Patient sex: M
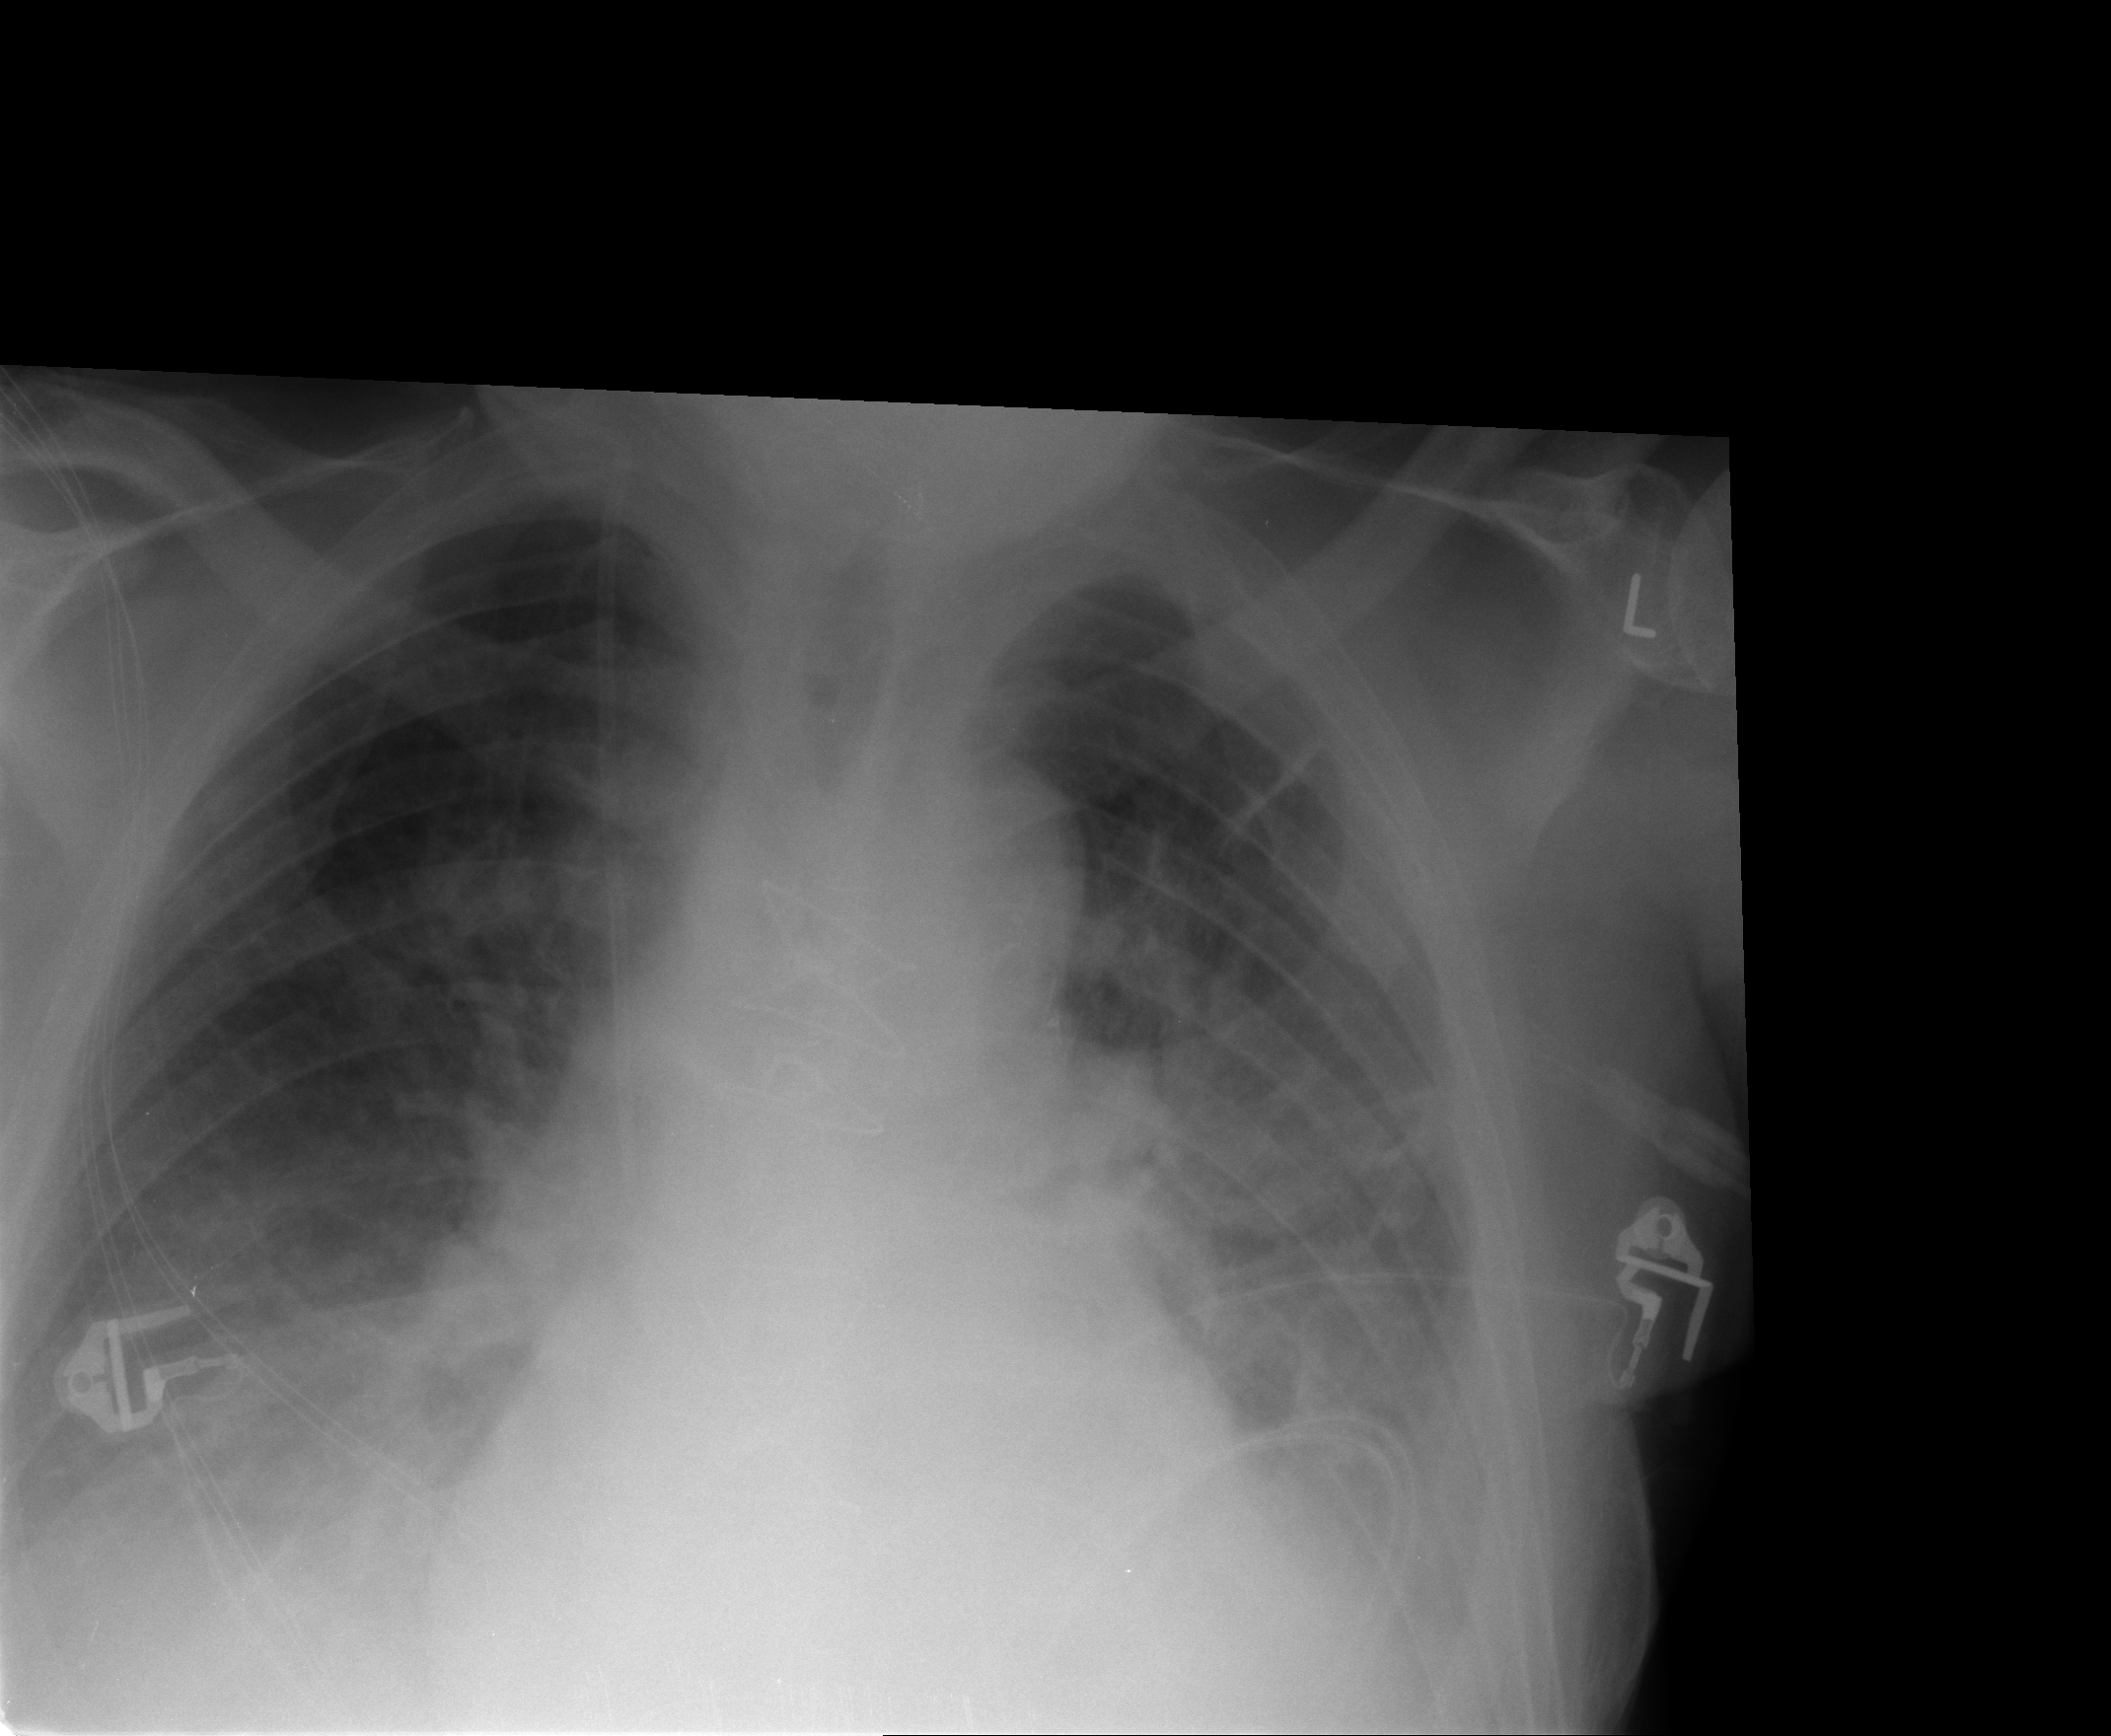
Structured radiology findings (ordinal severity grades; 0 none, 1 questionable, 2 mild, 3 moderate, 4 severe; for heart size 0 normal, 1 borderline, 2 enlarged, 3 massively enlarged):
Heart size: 2
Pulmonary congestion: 2
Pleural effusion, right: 2
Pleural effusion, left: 2
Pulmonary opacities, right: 0
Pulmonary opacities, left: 1
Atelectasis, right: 2
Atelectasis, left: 2